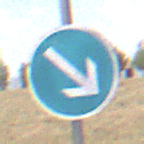
Verkehrszeichen: VorgeschriebeneVorbeifahrtRechts
Umgebung: Outdoor, Nature
Tageszeit: Midday
Wetter: PartlyCloudy
Licht: Natural
Jahreszeit: NotSpecified
Kontrast: HighContrast